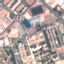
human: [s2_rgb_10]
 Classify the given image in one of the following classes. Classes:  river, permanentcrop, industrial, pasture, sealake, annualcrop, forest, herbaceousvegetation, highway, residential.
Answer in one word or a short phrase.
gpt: Industrial